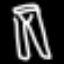
Label: pants